Interaction volume radius: 10 \u00c5
Interaction volume height: 10 \u00c5
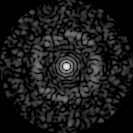
Disorder parameter: 0.851